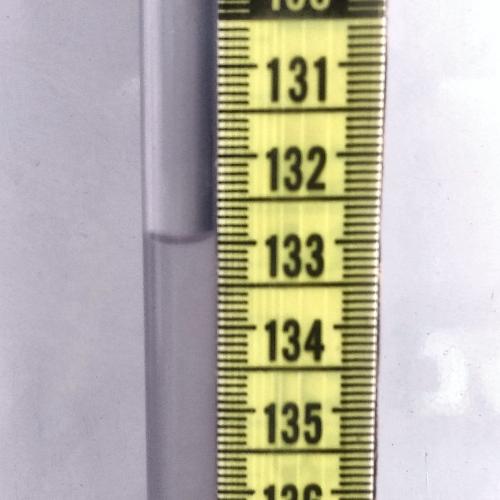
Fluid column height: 133.0 cm